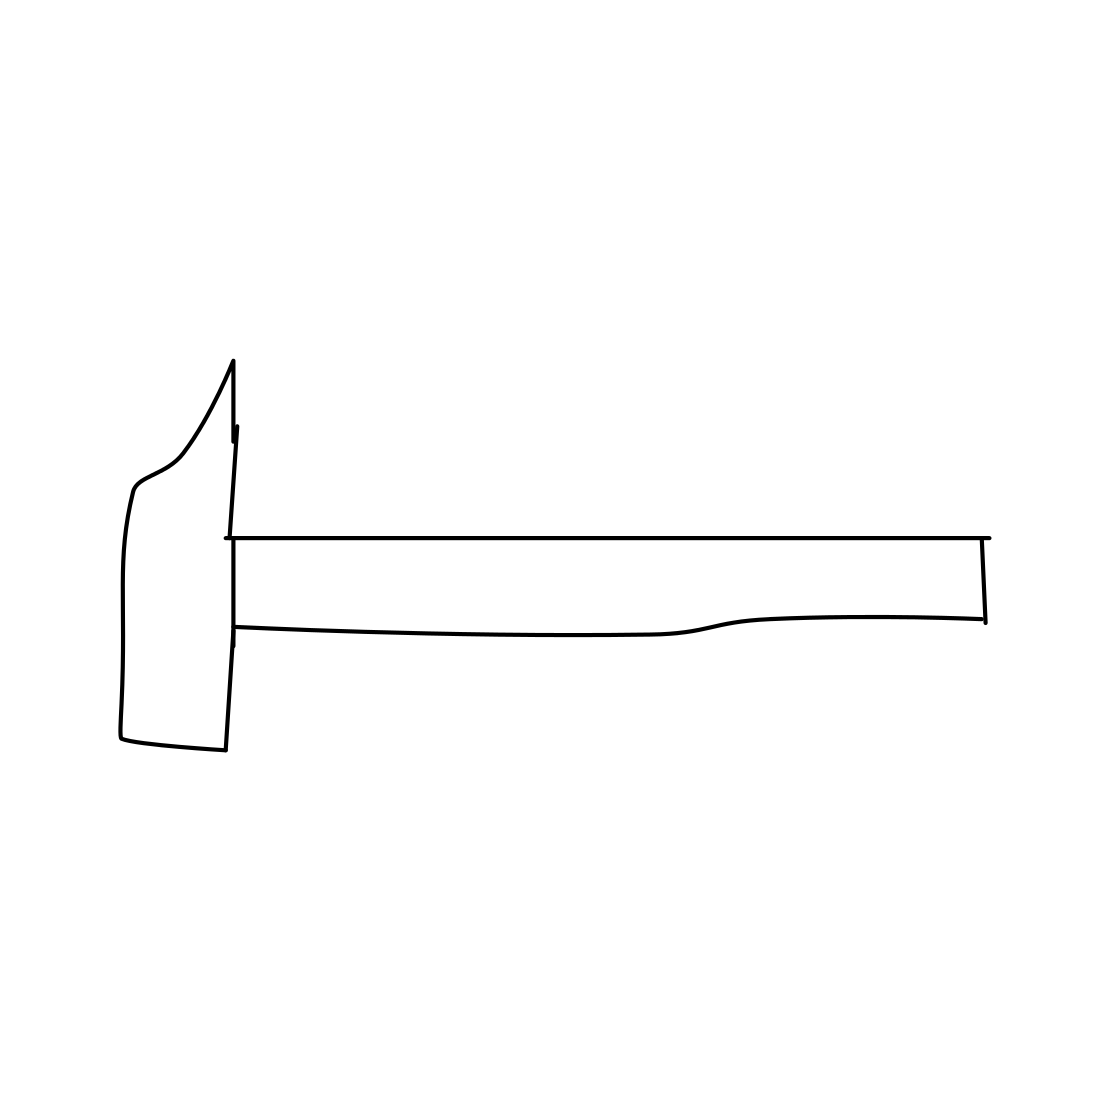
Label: hammer